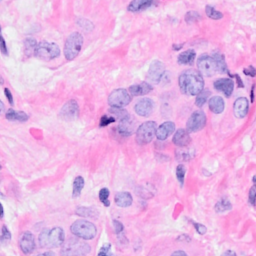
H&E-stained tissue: Breast